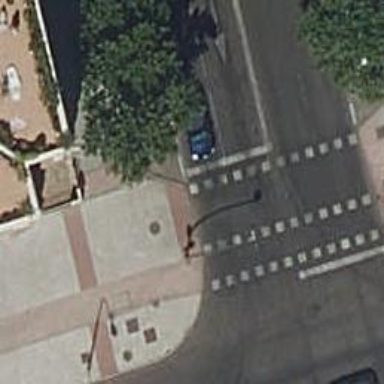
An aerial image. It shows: Road crossing with traffic signals.